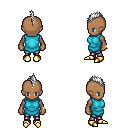
a pixel art fantasy rpg character, female body template, human, dark skin, teal tunic, metal pants, white mohawk hairstyle, bracelets, gold boots, four views (front, back, left, right), 2x2 character sprite sheet, small pixel art, hard edges, no anti-aliasing